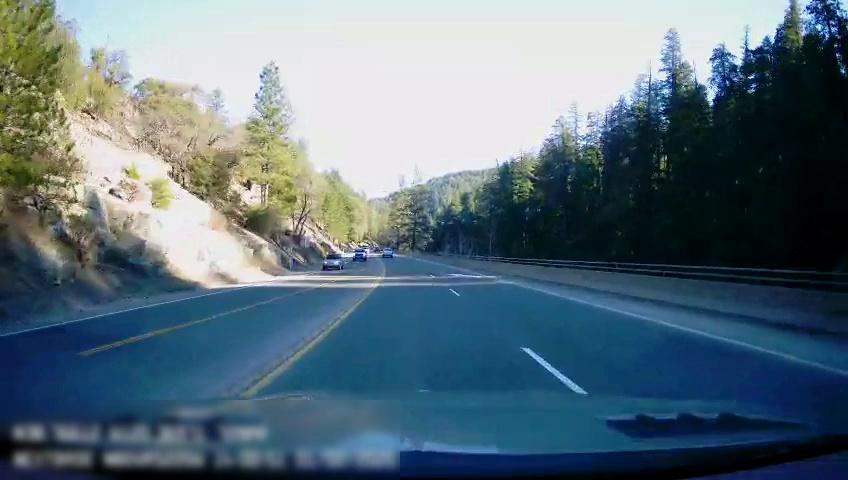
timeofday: Day
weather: Sunny
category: Drivable Space
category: Drivable Space
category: Vehicles | Truck
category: Vehicles | Car
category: Vehicles | Truck
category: Lanes | Opposite Lane
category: Lanes | Current Lane
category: Lanes | Opposite Lane
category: Lanes | Current Lane
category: Lanes | Current Lane